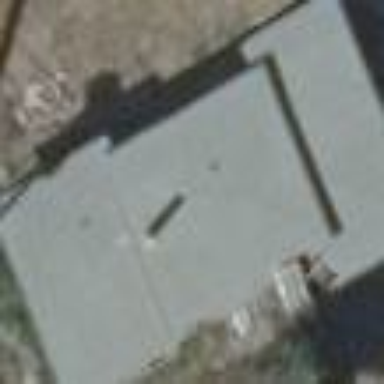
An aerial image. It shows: Flat roof building with grey roof.